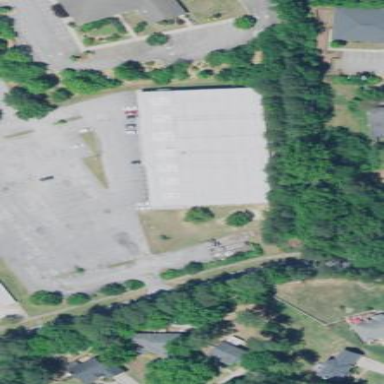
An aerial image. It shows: Building that houses bowling alley.